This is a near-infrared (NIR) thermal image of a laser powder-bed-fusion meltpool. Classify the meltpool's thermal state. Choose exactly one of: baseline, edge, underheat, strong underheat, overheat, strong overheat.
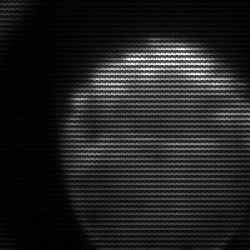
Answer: edge